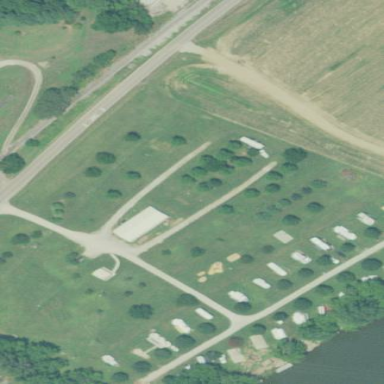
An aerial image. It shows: Caravan site with sanitary dump station available.